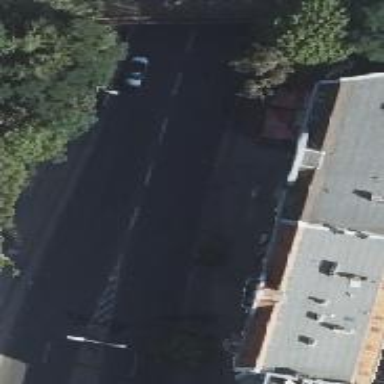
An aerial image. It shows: Secondary road with separate sidewalks on both sides. It has exclusive cycle lanes on both sides. The road surface is asphalt.